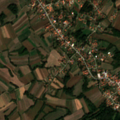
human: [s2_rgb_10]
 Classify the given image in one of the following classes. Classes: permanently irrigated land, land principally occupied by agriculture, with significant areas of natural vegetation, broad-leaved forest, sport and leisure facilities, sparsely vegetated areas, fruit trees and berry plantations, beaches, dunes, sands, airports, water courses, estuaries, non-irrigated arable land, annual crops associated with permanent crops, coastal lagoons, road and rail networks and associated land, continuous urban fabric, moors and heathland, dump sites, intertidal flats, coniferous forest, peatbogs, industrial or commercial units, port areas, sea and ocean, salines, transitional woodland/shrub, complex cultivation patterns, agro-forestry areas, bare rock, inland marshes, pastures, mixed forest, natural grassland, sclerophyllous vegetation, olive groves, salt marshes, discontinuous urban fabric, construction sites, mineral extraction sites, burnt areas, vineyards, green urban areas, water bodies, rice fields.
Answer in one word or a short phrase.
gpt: discontinuous urban fabric, non-irrigated arable land, land principally occupied by agriculture, with significant areas of natural vegetation